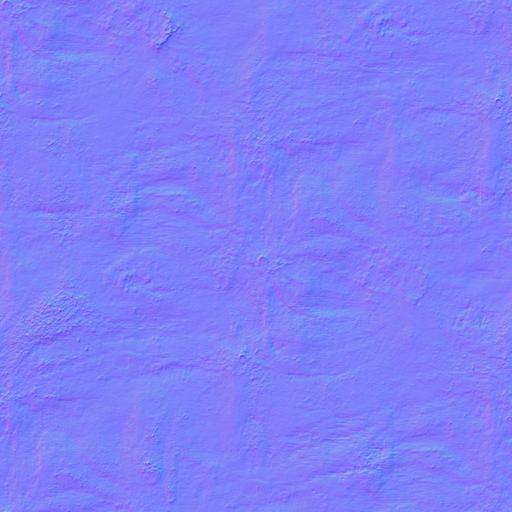
concrete grey light plaster smooth